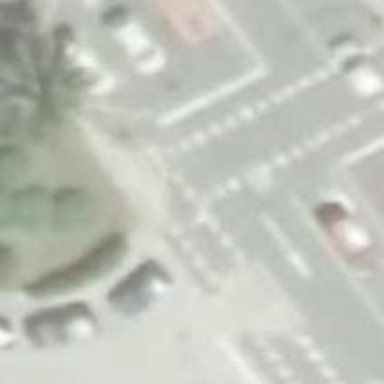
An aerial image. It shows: Crossing equipped with traffic signals. It is zebra crossing.